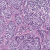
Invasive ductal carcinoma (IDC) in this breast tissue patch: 1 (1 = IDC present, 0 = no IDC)